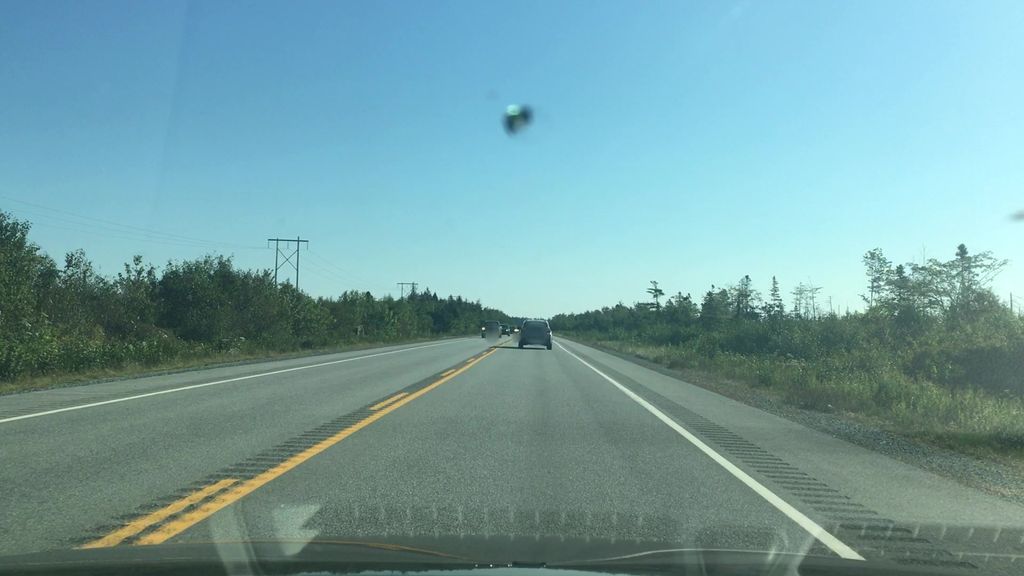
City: halifax